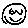
Label: smiley face